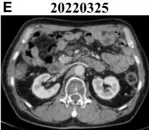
Contrast-enhanced CT scan images completed in. November 2021.
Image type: radiology (ct)